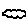
Label: cloud